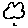
Label: cloud